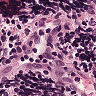
Metastatic tissue present: no